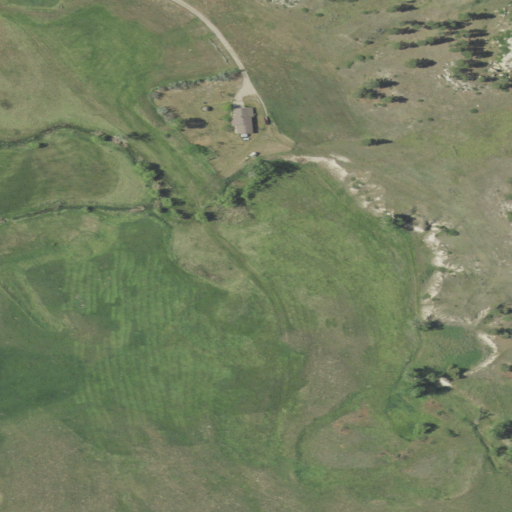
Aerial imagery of valley in Montana named Tepee Coulee containing shrub, herbaceous wetlands, grassland, cultivated crops, evergreen forest, and open development